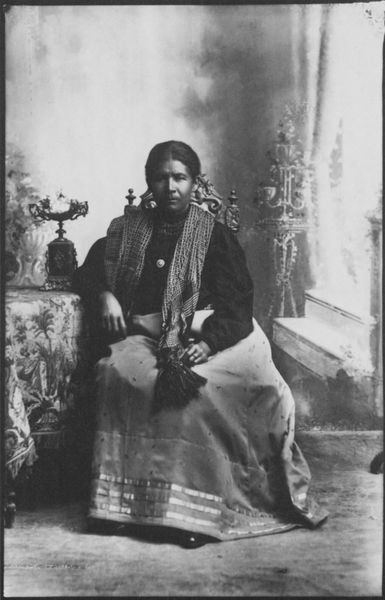
Titel: Porträt
Künstler: Romualdo García
Standort: Guanajuato
Institution: Museo Regional de Antropologia e Historia
Schlagwörter: dunkel, hand, haut, kopf, schatten, weiß, sitzen, fenster, frau, frisur, grau, haar, kleid, licht, raum, schmuck, schwarz, stuhl, tisch, zimmer, blick, haus, schal, tuch, muster, ornament, rock, teppich, jacke, wand, arm, bluse, kleidung, knoten, schale, bildnis, hände, innenraum, portrait, porträt, tischbein, tischdecke, tischtuch, vorhang, boden, auge, fransen, gewand, haare, interieur, kostüm, reich, sessel, sitzend, stoff, mutter, saum, borte, brosche, gebeugt, mittelscheitel, perle, scheitel, seide, lehne, schuhe, kette, amerika, dekoration, bordüre, steif, weiblich, glanz, klavier, ornamente, verzierung, angelehnt, atelier, kerze, streifen, robe, glänzend, kerzen, stufen, ellenbogen, aufstützen, unscharf, foto, fotografie, photographie, punkte, deko, schwarz-weiss, portait, photo, musterung, kerzenständer, kerzenhalter, kerzenleuchter, verschwommen, voluten, dunkelhäutig, wohlhabend, zugeknöpft, strenge, ständer, ganzkörperporträt, telefon, bänder, indien, kandelaber, quasten, studio, borten, indianer, indisch, südamerika, ethno, rum, lichtbild, eingeborene, indianerin, zeiten, frida kahlo, schujspitze, tioschtuch, frau sitzen, bluße, tisch foto